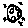
Label: moon